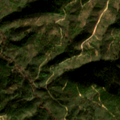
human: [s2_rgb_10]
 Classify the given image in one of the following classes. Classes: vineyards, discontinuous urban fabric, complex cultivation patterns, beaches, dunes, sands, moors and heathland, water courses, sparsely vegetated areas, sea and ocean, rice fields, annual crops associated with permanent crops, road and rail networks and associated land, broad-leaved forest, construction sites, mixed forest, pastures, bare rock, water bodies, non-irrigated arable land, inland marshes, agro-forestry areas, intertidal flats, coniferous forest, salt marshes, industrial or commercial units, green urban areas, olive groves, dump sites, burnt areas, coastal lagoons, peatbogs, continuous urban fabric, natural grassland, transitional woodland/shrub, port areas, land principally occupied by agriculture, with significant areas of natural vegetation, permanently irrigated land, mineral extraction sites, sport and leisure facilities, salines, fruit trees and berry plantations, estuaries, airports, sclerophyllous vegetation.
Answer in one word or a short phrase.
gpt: transitional woodland/shrub